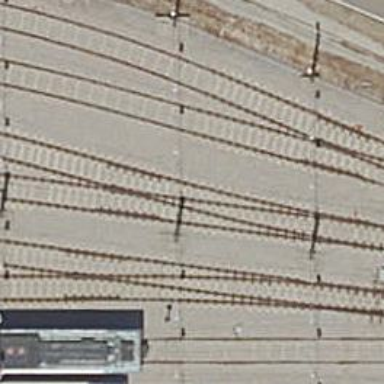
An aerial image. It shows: Yard with electrified contact line.